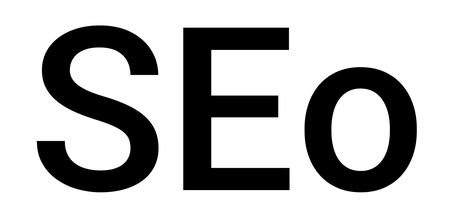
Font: Roboto_Medium